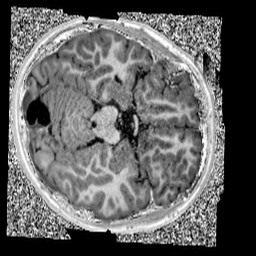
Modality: UNIT1
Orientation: axial
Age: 11
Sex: male
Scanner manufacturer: siemens
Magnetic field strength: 3 T
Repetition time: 4 s
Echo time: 0.00299 s